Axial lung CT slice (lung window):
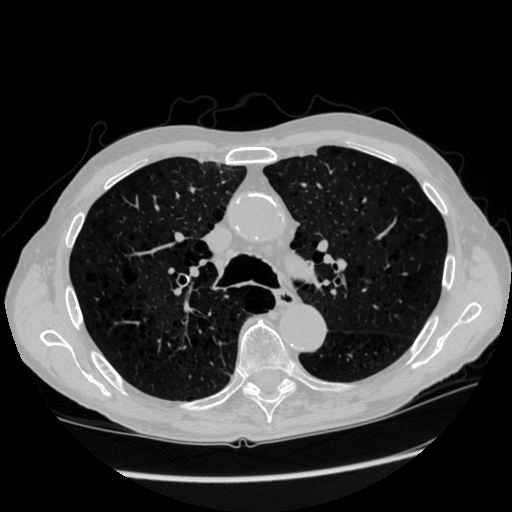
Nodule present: no